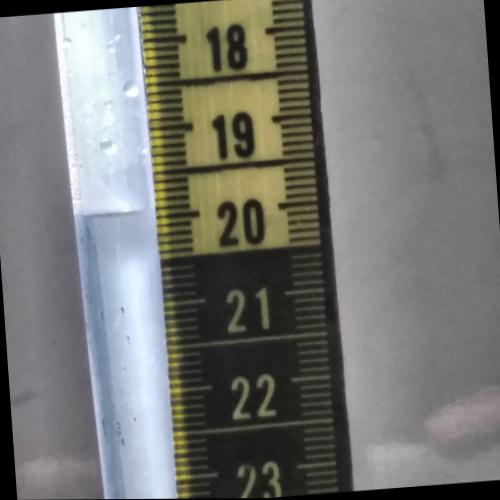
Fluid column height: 19.9 cm